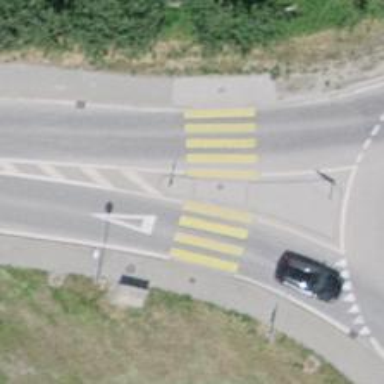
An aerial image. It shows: Zebra crossing on the road.